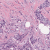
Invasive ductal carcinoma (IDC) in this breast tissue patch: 1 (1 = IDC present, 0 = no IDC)